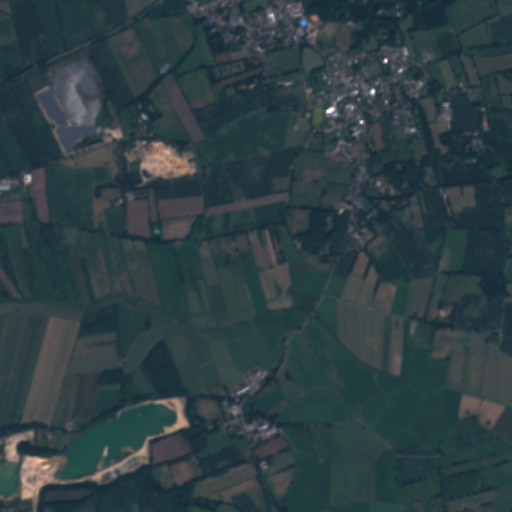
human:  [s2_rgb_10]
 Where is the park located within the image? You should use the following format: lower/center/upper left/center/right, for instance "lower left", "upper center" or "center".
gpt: The park is located in the upper center of the image.
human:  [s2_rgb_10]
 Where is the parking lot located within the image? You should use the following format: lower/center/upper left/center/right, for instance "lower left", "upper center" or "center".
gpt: The parking lot is located in the upper right of the image.
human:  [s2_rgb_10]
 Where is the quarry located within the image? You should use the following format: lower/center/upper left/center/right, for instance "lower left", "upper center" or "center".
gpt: The quarry is located in the lower left of the image.
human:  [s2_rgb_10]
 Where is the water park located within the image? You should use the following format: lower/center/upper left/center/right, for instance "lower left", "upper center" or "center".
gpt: The water park is located in the upper center of the image.
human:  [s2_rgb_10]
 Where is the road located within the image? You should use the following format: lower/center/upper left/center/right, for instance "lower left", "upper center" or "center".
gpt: There is no road in the image.